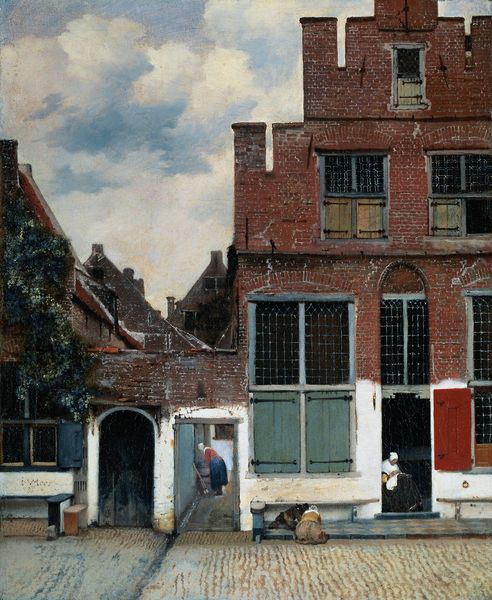
Titel: Die kleine Straße, Häuser in Delft
Künstler: Johannes Vermeer
Standort: Amsterdam
Institution: Rijksmuseum
Schlagwörter: baum, blau, dunkel, gemälde, himmel, mann, schatten, weiß, wolken, frauen, grün, menschen, sitzen, stadt, braun, fenster, frau, glas, grau, holz, kleid, licht, schwarz, strasse, säulen, tür, türkis, zeichnung, zimmer, dach, gebäude, haus, hund, hunde, rot, schloss, tier, tiere, weg, wolke, haube, hochformat, rock, wand, architektur, barock, mensch, stehen, stein, holland, niederlande, öl, häuser, norden, gitter, kirche, sitzend, kind, pflanze, england, front, alltag, arbeit, fensterläden, genre, kamine, kinder, deutschland, kopfbedeckung, terrasse, magd, ansicht, bogen, fassade, gasse, ort, pflaster, türen, röcke, arbeiterinnen, bäuerin, risse, dorf, dächer, giebel, mauer, schornsteine, ziegel, tag, backstein, hof, türe, laden, läden, bank, rundbogen, ölgemälde, spielen, handarbeit, kopftuch, nähen, näherin, durchgang, stufen, sticken, besen, geschlossen, tor, zinnen, foto, fotografie, bögen, katze, eingang, hinterhof, fensterladen, innenhof, veranda, wohnhaus, offen, bücken, bürgersteig, hauswand, torbogen, gehweg, straßenszene, knien, kiste, vermeer, flur, niederländisch, bleiglas, bänke, portal, tore, sims, himme, gesims, efeu, eisenbeschlag, fenstergitter, hauseingang, klinker, pforte, gotisch, spitzbogen, scharnier, kopftücher, fachwerk, einfahrt, etagen, geschosse, plan, gedeckte farben, holzläden, flämisch, bleiglasfenster, holländisch, fließen, hausarbeit, einblick, klei, butzenscheiben, sitzbank, stockwerke, rinne, speicher, amsterdam, himmelw, bauwerk, mägde, hinterhaus, hausfront, ziegelstein, kalk, toreinfahrt, stufengiebel, treppengiebel, rotterdam, putzen, scharten, delft, jan vermeer, kopfsteinplaster, lübeck, metallbeschlag, fegen, kehren, festerladen, fabrikfenster, flureingang, große fenster, holzladen, menschen magd, mülltonnen, strasses, halland, dachsims, inennhof